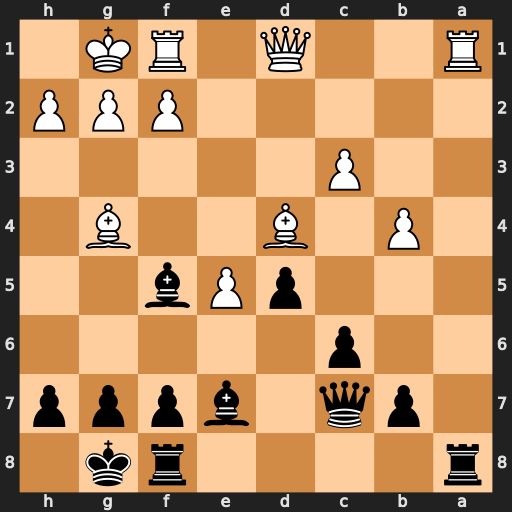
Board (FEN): r4rk1/1pq1bppp/2p5/3pPb2/1P1B2B1/2P5/5PPP/R2Q1RK1
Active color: b
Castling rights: -
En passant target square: -
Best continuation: Rxa1 Qxa1 Bxg4